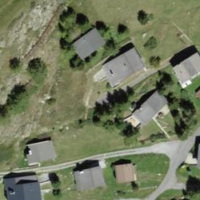
EUNIS habitat code: 23
Species observed at this site:
Eulithis populata
Juniperus communis
Mythimna conigera